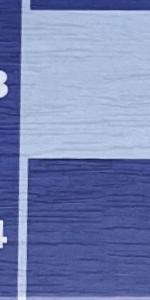
Label: Empty